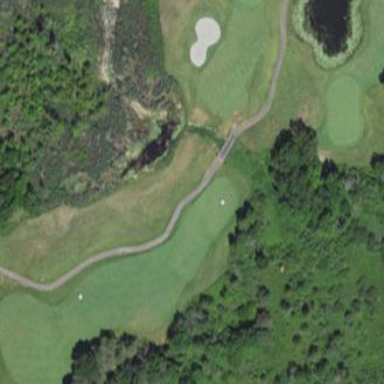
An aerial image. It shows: Water hazard in golf course. The hazard is natural water feature.